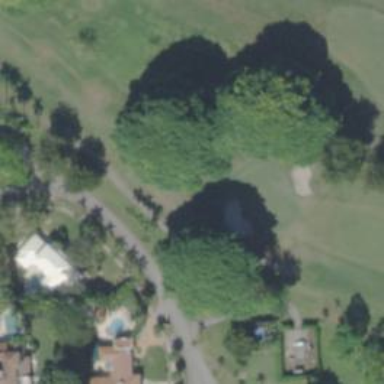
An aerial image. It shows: Golf tee.